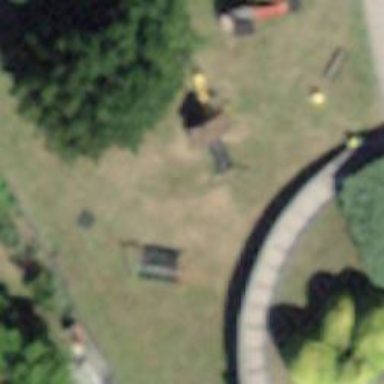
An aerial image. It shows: Grassy playground.